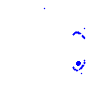
Particle: electron